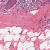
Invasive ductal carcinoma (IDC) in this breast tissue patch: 0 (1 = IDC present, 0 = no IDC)